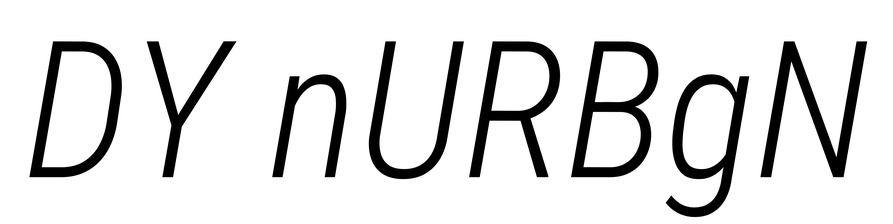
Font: Roboto-Italic_Condensed_Light_Italic